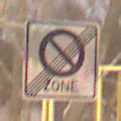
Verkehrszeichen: EndeEingeschraenktesHalteverbotZone
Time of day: Night
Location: Outdoor (Urban)
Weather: Overcast
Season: Winter
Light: Artificial